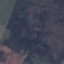
Label: HerbaceousVegetation